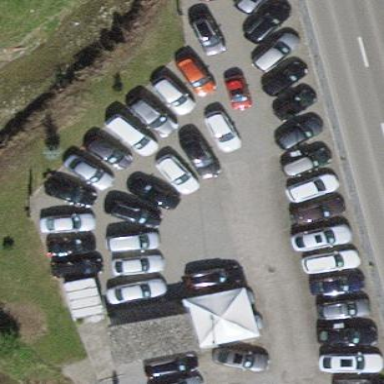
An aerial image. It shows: Parking area with surface.